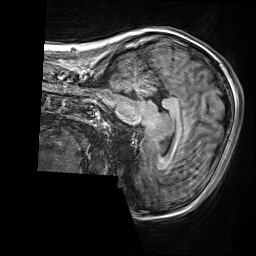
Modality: T1w
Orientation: sagittal
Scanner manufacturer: siemens
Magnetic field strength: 3 T
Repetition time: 2.5 s
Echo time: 0.00299 s